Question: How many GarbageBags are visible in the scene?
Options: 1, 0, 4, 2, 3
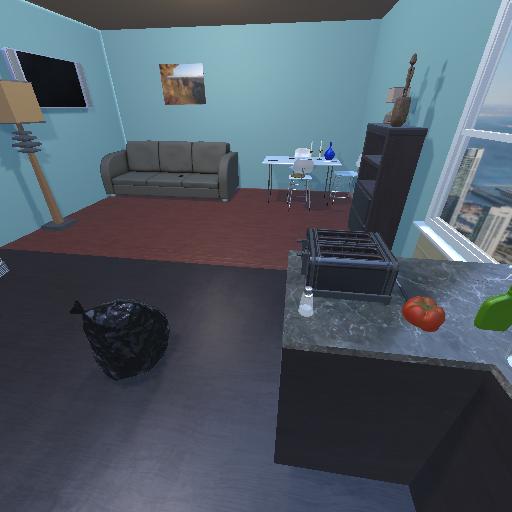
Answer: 1